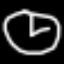
Label: clock